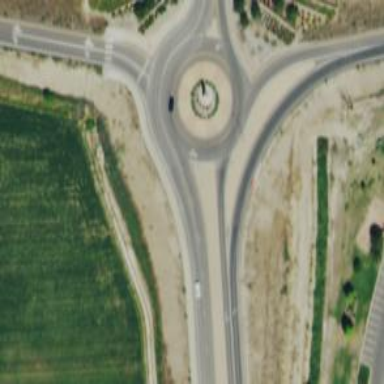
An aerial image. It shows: Secondary road with asphalt surface leading to roundabout junction.